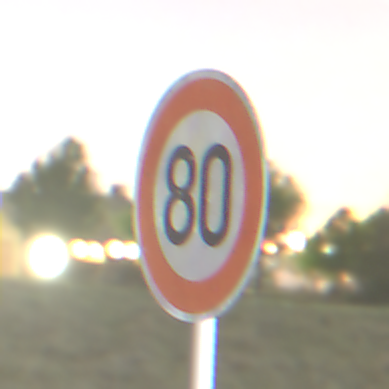
Verkehrszeichen: Geschwindigkeit80
Umgebung: Outdoor, Nature
Tageszeit: Night
Wetter: Overcast
Licht: Artificial
Jahreszeit: NotSpecified
Kontrast: LowContrast